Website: apple
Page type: account-selection
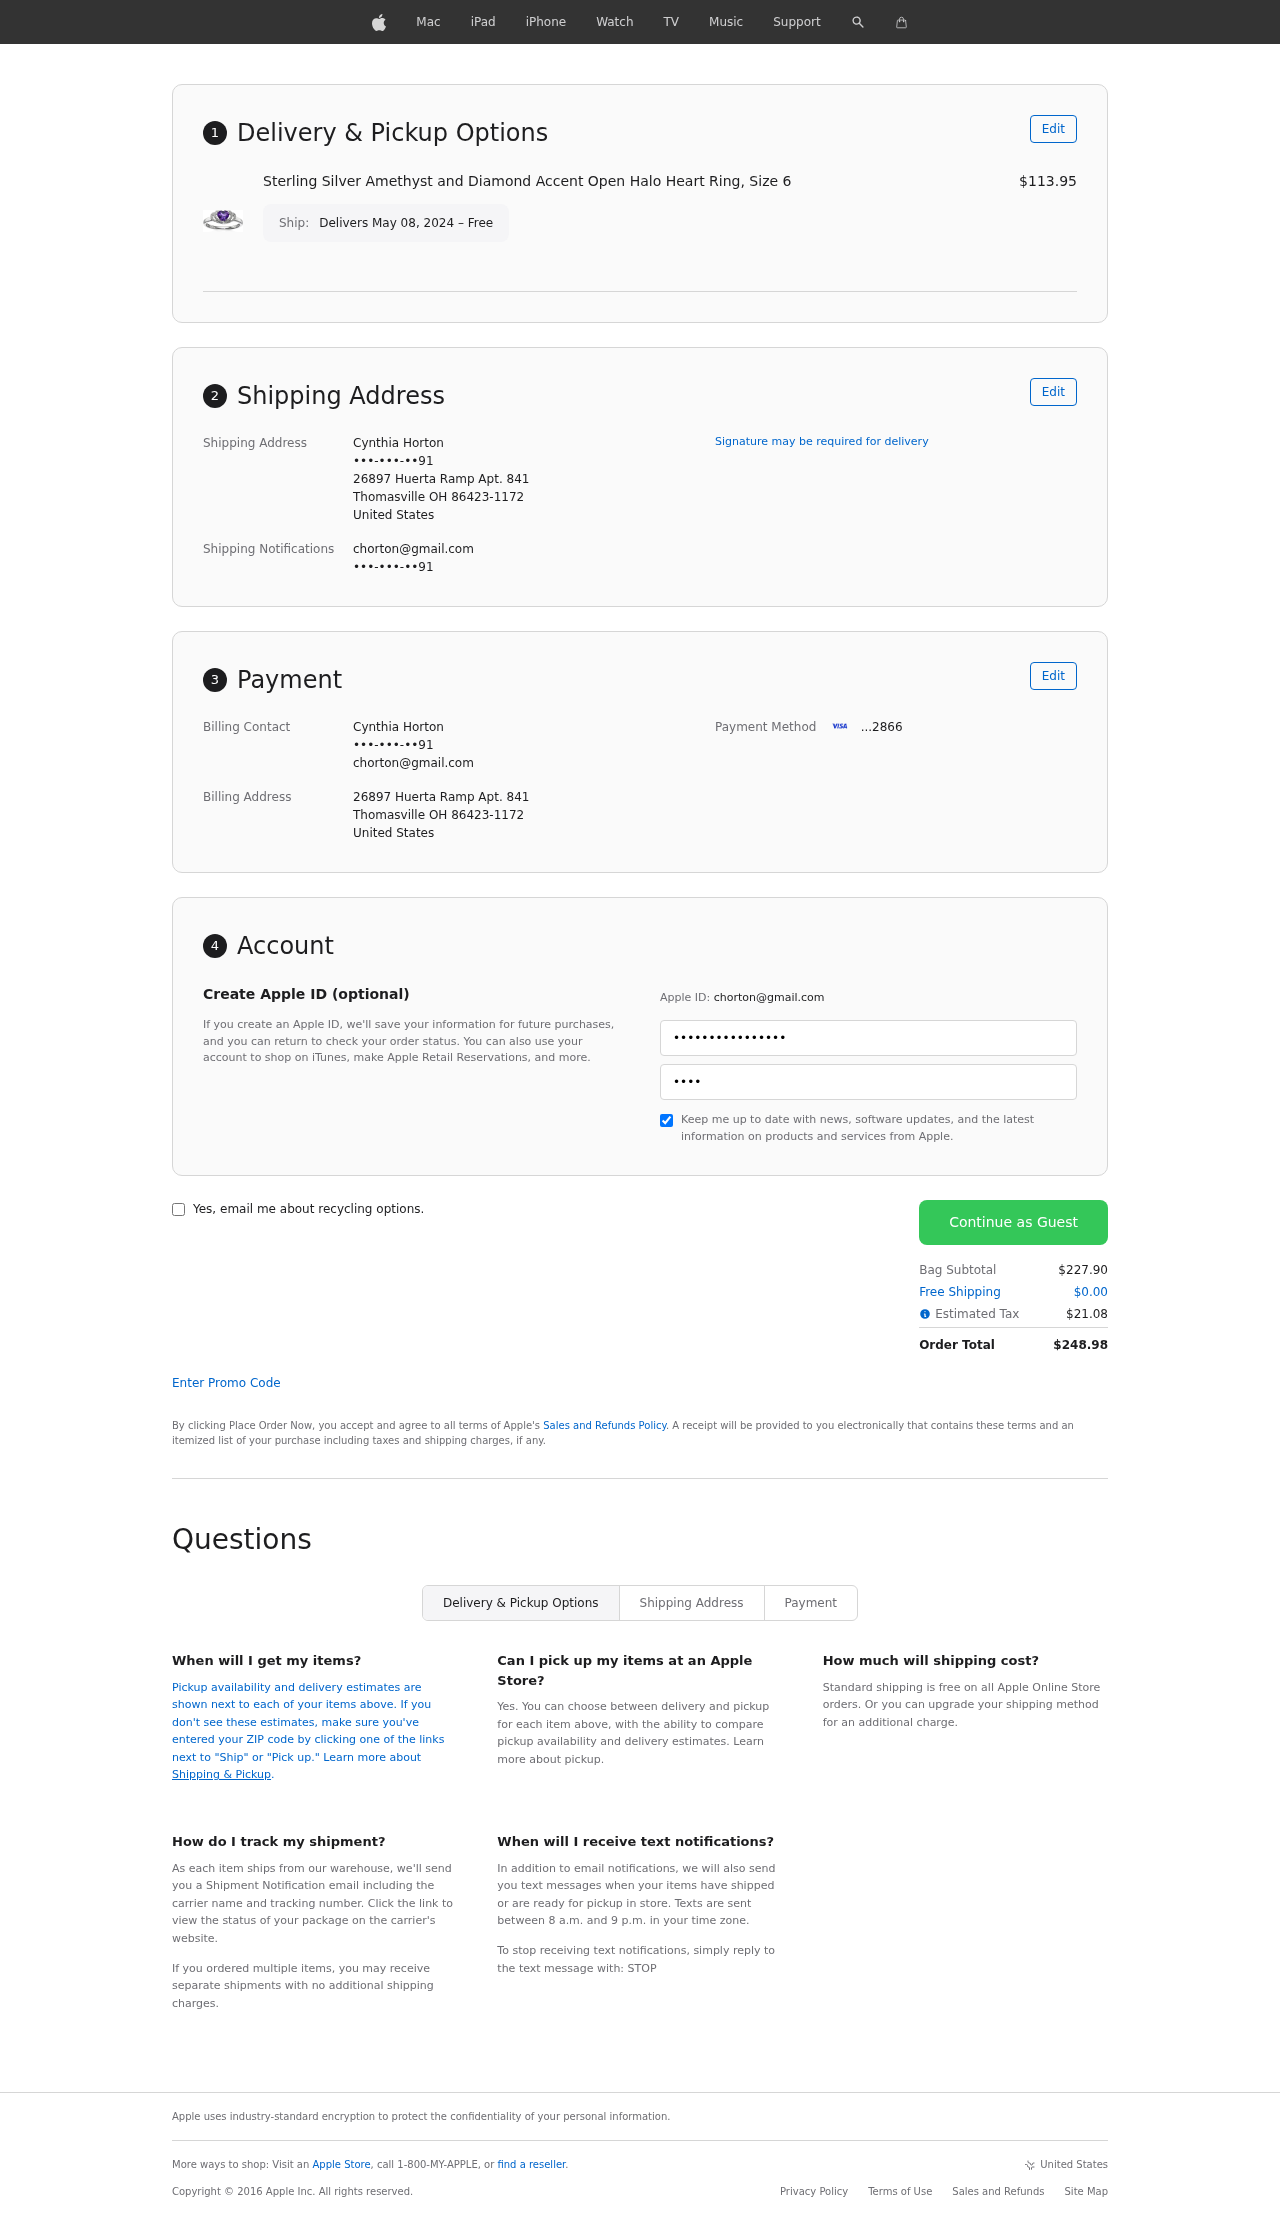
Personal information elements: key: PII_CARD_LAST4
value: ...2866
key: PII_CITY
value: Thomasville
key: PII_COUNTRY
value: United States
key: PII_EMAIL
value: chorton@gmail.com
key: PII_FULLNAME
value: Cynthia Horton
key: PII_PHONE
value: •••-•••-••91
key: PII_POSTCODE_FULL
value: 86423-1172
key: PII_POSTCODE_FULL
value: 86423
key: PII_STATE_ABBR
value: OH
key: PII_STREET
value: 26897 Huerta Ramp Apt. 841
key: PII_PHONE2
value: •••-•••-••91
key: PII_FIRSTNAME
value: Cynthia
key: PII_LASTNAME
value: Horton
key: PII_FULLNAME2
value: Cynthia Horton
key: PII_FULLNAME3
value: Cynthia Horton
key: PII_FIRSTNAME2
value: Cynthia
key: PII_FIRSTNAME3
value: Cynthia
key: PII_LASTNAME2
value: Horton
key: PII_LASTNAME3
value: Horton
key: PII_FIRSTNAME_DERIVED
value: Cynthia
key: PII_LASTNAME_DERIVED
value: Horton
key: PII_FULLNAME_DERIVED
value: Cynthia Horton
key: PII_NAME_FULL_DERIVED
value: Cynthia Horton
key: PII_PHONE3
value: •••-•••-••91
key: PII_EMAIL2
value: chorton@gmail.com
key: PII_EMAIL3
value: chorton@gmail.com
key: PII_STREET2
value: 26897 Huerta Ramp Apt. 841
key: PII_POSTCODE
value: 86423
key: PII_POSTCODE_EXT
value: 1172
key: PII_POSTCODE_NUMERIC
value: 86423
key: PII_POSTCODE_EXT_NUMERIC
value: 1172
Product elements: key: PRODUCT1_NAME
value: Sterling Silver Amethyst and Diamond Accent Open Halo Heart Ring, Size 6
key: PRODUCT1_PRICE
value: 113.95
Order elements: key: ORDER_DELIVERY_DATE
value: Delivers May 08, 2024 – Free
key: ORDER_SUBTOTAL
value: $227.90
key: ORDER_SHIPPING_COST
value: $0.00
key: ORDER_TAX
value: $21.08
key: ORDER_TOTAL
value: $248.98